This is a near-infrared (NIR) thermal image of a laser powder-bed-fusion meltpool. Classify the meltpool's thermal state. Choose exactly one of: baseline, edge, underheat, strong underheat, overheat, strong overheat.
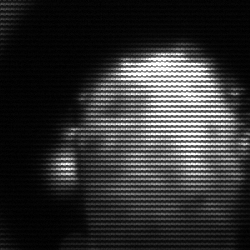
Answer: baseline